Question: Count the number of objects in the diagram.
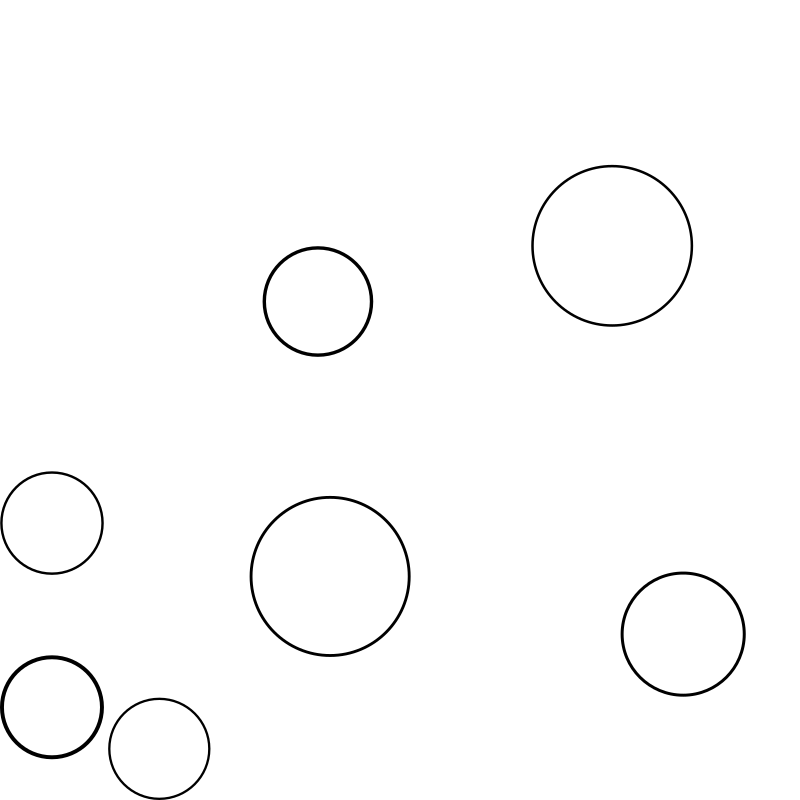
Answer: 7